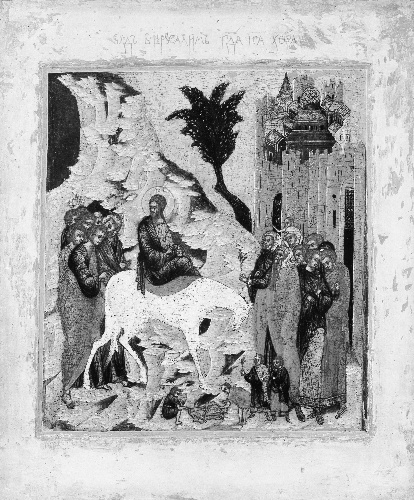
Title: Christ's Entry into Jerusalem
Artist: Russian Painter
Artist bio: probably 17th century
Object type: Painting, icon
Classification: Paintings
Medium: Tempera on wood
Dimensions: 12 1/4 x 10 1/4 in. (31.1 x 26 cm)
Department: European Paintings
Credit line: Gift of Humanities Fund Inc., 1972
Accession year: 1972
Repository: Metropolitan Museum of Art, New York, NY
Tags: Horses|Men|Christ